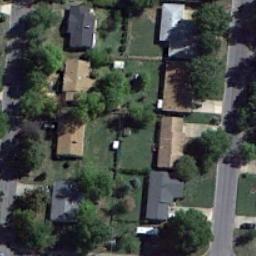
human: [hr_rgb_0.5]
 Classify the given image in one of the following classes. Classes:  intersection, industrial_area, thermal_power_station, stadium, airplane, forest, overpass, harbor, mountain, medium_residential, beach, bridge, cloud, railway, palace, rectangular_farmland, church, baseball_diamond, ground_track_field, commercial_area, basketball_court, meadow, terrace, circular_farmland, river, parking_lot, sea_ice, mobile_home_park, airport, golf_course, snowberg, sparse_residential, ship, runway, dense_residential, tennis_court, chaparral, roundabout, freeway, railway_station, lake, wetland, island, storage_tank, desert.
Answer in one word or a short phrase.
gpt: medium_residential